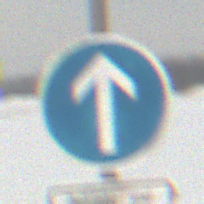
Verkehrszeichen: VorgeschriebeneFahrtrichtungGeradeaus
Zusatzzeichen unten: BesondereFahrzeugeUndTransportgueter9
Umgebung: Outdoor, Nature
Tageszeit: MorningAfternoon
Wetter: Overcast
Licht: Natural
Jahreszeit: Winter
Kontrast: LowContrast